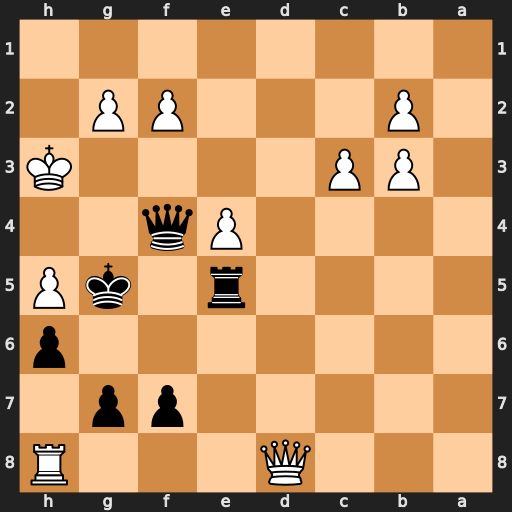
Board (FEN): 3Q3R/5pp1/7p/4r1kP/4Pq2/1PP4K/1P3PP1/8
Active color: b
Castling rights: -
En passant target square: -
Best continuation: f6 g3 Qf3 Qd2+ Kxh5 Kh2 Kg6 g4 Qxg4